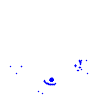
Particle: pion